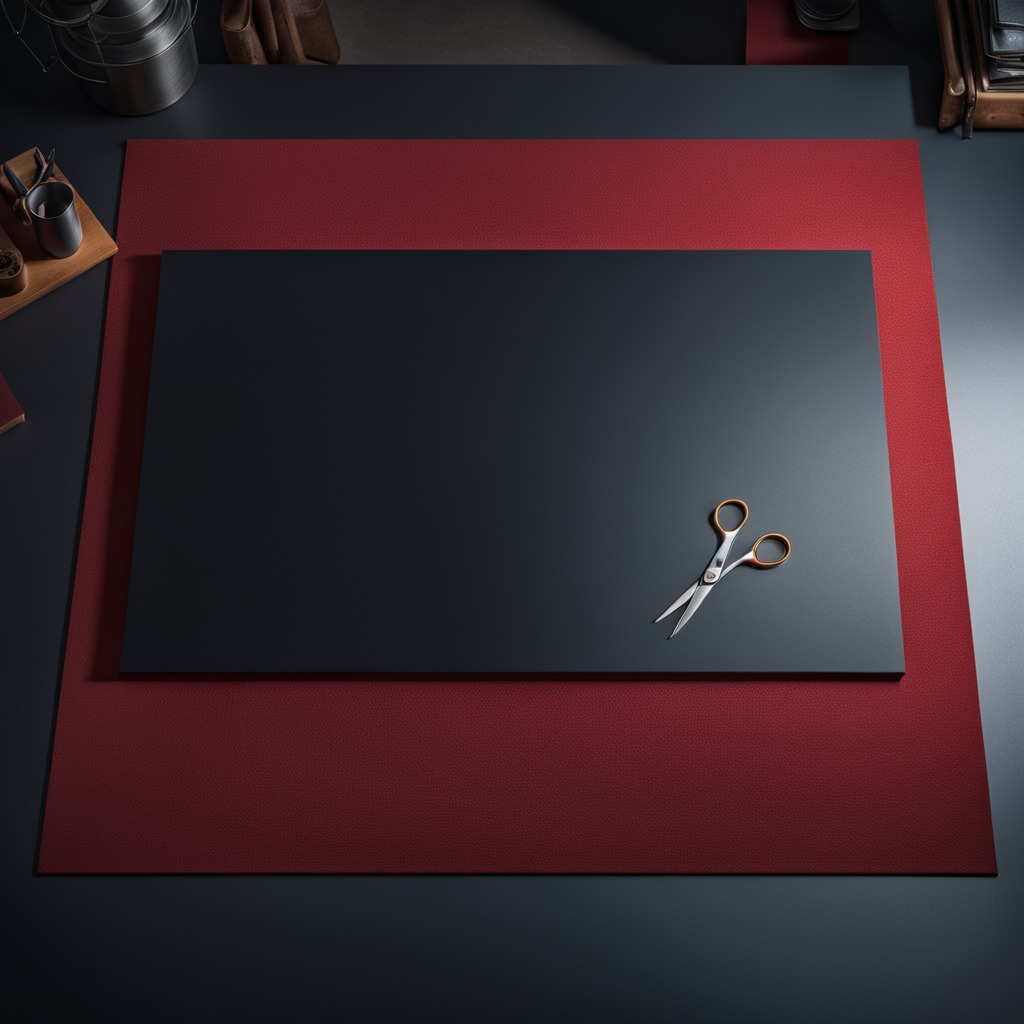
A scissor lies on a clean granite tabletop covered with a red rubber mat inside a workshop at night dim ambient light soft shadows worn but beneath the mat